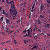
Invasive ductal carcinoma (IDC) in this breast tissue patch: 1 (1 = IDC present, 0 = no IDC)